Question: I am working towards my degree thesis in image processing, and I'm using the Matlab Image Processing toolbox. I'm calculate the correlation of an image with the co-occurrence matrix using the Matlab function <URL>:

In particular, what are '\mu_i', '\mu_j', '\sigma_i', '\sigma_j' ,if 'i' and 'j' are graylevels of the image?
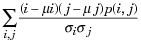
Answer: I have had the same question, and the paper <URL> was of great help, as it gives a precise definition of all the formulas.